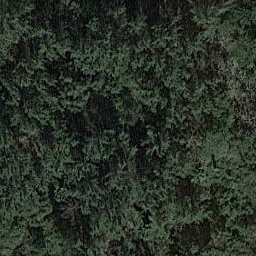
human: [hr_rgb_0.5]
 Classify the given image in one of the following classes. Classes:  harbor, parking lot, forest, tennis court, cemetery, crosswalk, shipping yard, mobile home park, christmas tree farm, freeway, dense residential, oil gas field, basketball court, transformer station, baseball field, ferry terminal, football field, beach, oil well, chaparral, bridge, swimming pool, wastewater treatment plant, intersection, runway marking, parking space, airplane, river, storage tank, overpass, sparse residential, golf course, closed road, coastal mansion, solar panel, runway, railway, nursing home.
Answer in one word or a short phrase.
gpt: forest